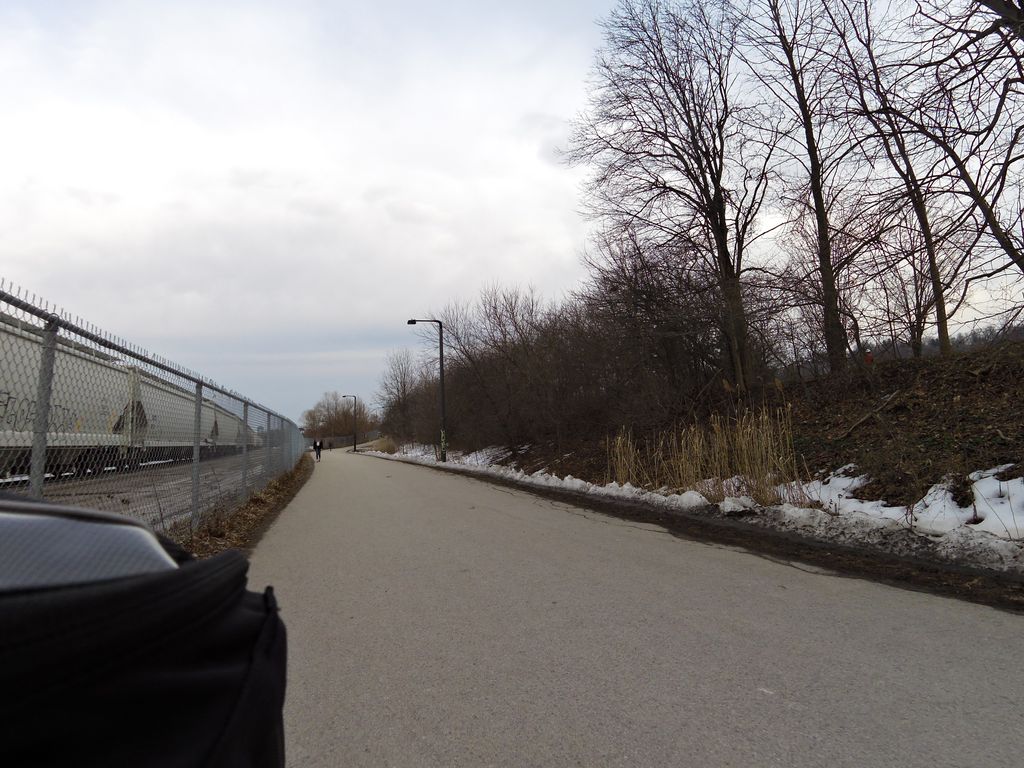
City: hamilton